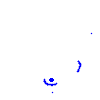
Particle: pion